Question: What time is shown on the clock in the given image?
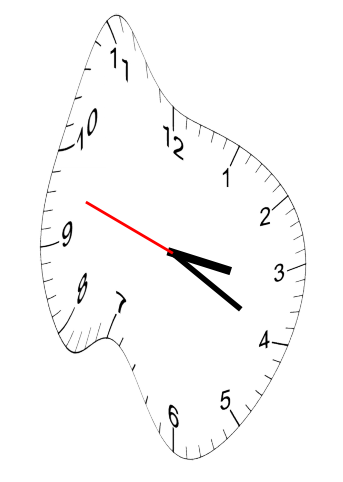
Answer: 03:19:48